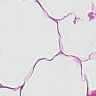
Metastatic tissue present: no